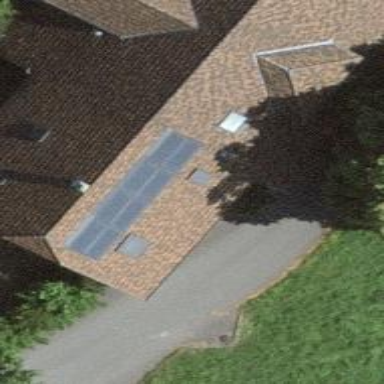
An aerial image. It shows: Solar power generator using photovoltaic method with solar photovoltaic panel types.